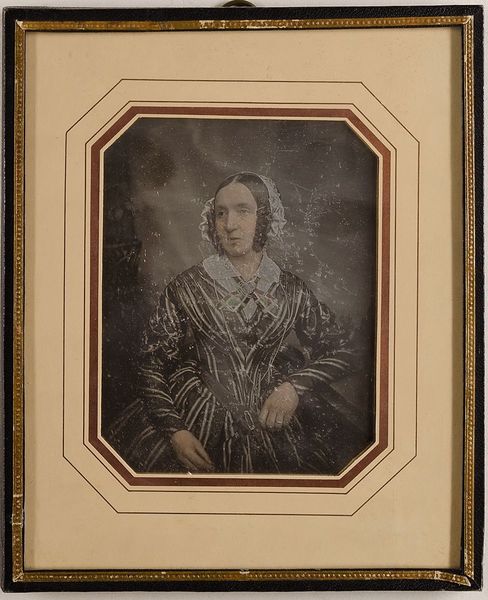
Titel: Unbekannte Frau in einem gestreiften Kleid
Künstler: Carl Ferdinand Stelzner
Standort: Hamburg
Institution: Museum für Kunst und Gewerbe Hamburg
Schlagwörter: frau, haube, portrait, kopfbedeckung, foto, fotografie, photographie, photo, lichtbild, handkoloriert, daguerreotypie, bildwerke, angewandte und bildende kunst, hessische systematik, porträt, porträtfotografie, porträtphotographie, hüftbild, handkolorierung